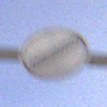
Verkehrszeichen: EndeSaemtlicherBegrenzungen
Umgebung: Outdoor, Nature
Tageszeit: MorningAfternoon
Wetter: PartlyCloudy
Licht: Natural
Jahreszeit: NotSpecified
Kontrast: HighContrast